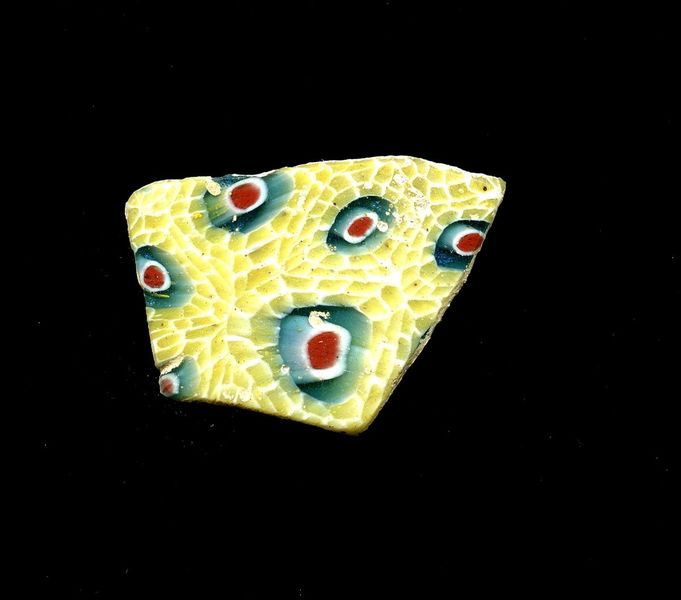
Titel: Fragment eines Gefäßes
Standort: Hamburg
Institution: Museum für Kunst und Gewerbe Hamburg
Schlagwörter: glas, antike, technik, fragment, kaiserzeit, aufbewahrung, blumenornamente, schankgeschirr, gefäß, behälter, frühe kaiserzeit, prinzipat, römische, millefiori, mittlere, späte